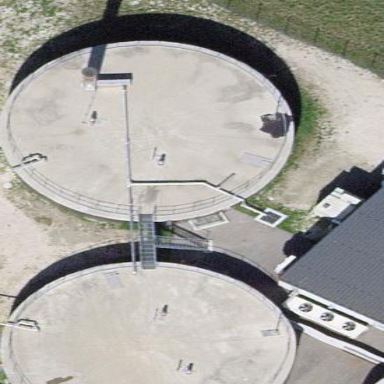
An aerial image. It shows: Building with storage tank.